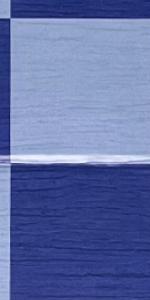
Label: Empty